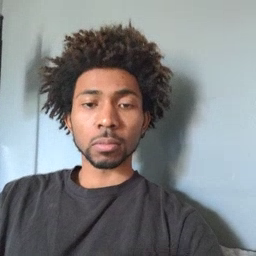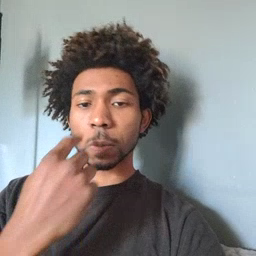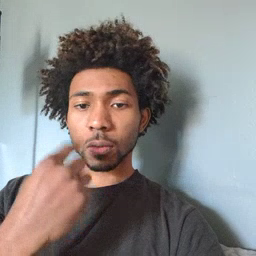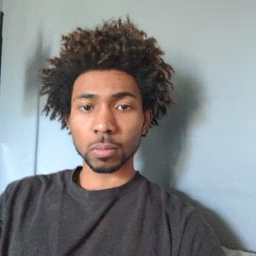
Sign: mouth